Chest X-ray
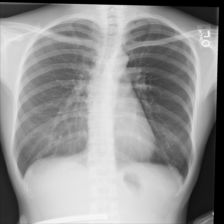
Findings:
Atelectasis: negative
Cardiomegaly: negative
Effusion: negative
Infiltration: negative
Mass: negative
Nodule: negative
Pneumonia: negative
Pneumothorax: negative
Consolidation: negative
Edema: negative
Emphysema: negative
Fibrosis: negative
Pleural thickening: negative
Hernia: negative